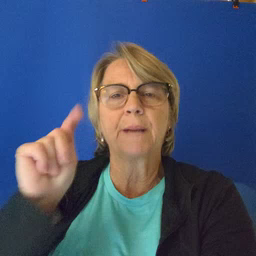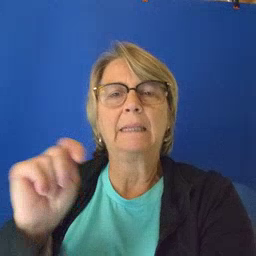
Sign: potty